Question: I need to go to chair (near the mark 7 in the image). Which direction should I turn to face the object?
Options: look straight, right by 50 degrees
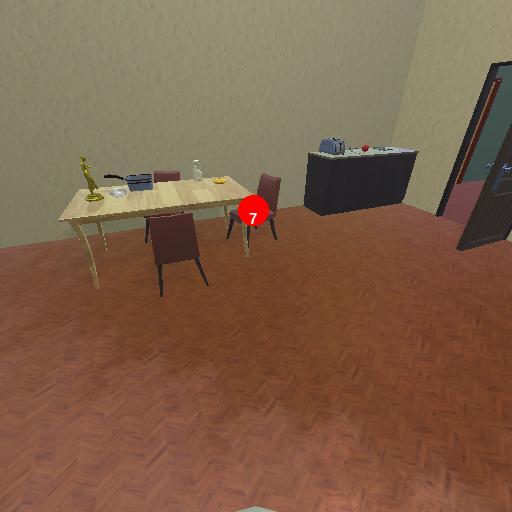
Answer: look straight